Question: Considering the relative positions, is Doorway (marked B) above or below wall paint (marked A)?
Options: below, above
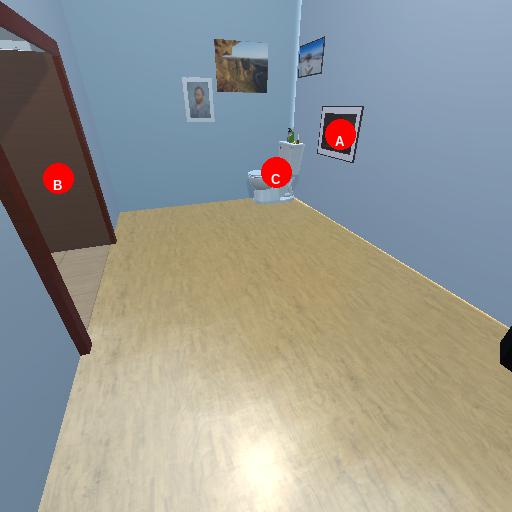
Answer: below